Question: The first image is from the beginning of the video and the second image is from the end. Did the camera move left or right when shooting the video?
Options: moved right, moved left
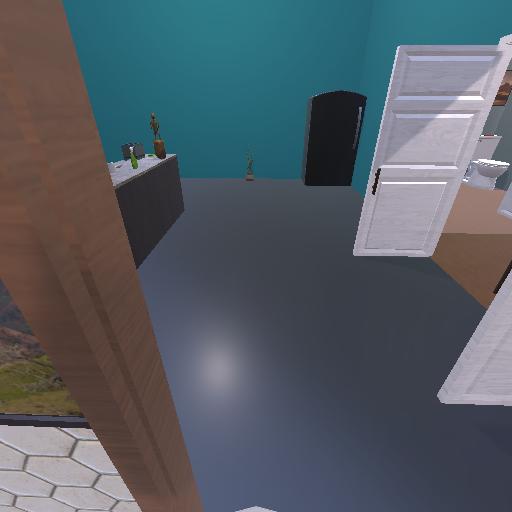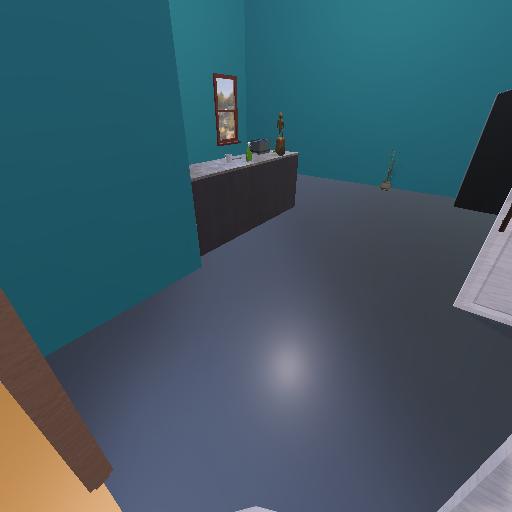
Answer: moved right